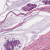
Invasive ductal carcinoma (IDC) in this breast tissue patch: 1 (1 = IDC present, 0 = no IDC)